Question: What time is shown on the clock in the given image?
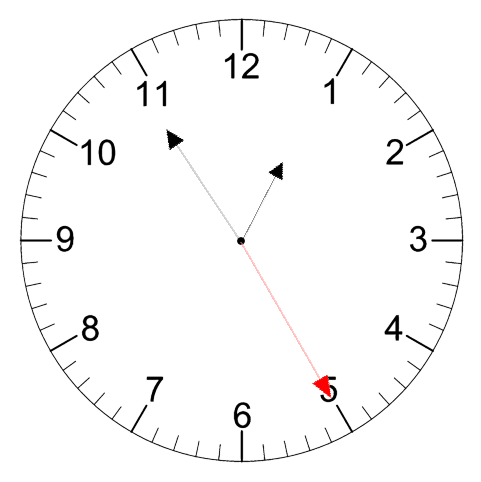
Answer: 12:54:25